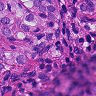
Metastatic tissue present: yes